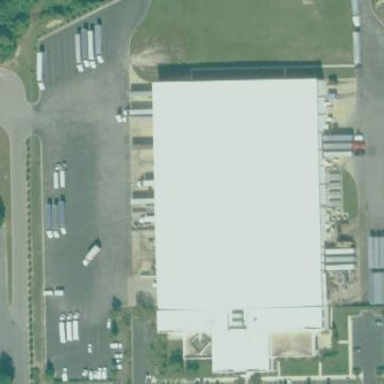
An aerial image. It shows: Commercial building.